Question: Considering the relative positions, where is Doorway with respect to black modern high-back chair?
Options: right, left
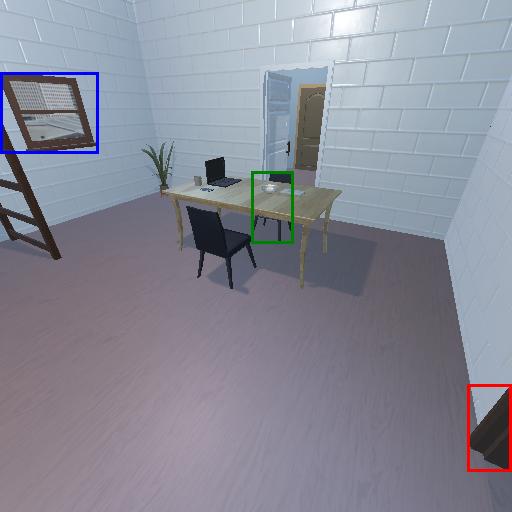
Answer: right